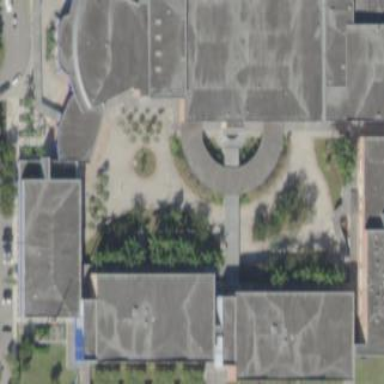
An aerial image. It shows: School building.